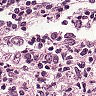
Metastatic tissue present: no